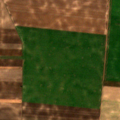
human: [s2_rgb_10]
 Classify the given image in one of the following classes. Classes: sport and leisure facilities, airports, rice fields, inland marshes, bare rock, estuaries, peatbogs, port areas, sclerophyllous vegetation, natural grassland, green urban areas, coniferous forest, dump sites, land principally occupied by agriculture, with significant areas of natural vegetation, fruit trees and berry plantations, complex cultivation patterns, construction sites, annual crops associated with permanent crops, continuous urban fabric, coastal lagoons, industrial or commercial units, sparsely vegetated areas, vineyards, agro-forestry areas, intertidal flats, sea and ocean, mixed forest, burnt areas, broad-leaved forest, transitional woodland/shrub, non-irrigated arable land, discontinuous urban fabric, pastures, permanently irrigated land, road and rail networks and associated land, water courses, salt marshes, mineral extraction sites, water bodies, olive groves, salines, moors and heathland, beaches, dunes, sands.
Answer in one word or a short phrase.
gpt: non-irrigated arable land